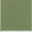
Piece: xx